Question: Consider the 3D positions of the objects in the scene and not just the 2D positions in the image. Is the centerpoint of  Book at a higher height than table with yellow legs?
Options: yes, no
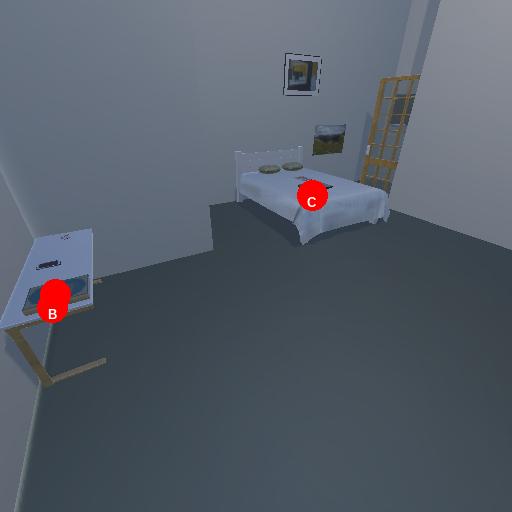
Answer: yes